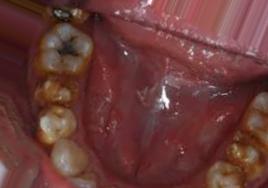
Condition: Tooth Discoloration